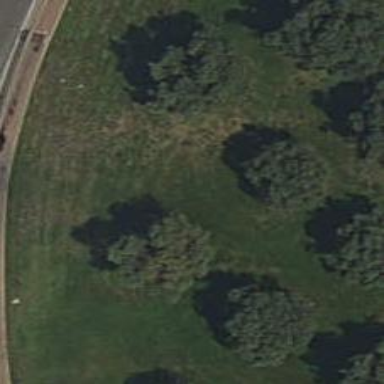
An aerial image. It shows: Broadleaved evergreen tree in its natural setting.